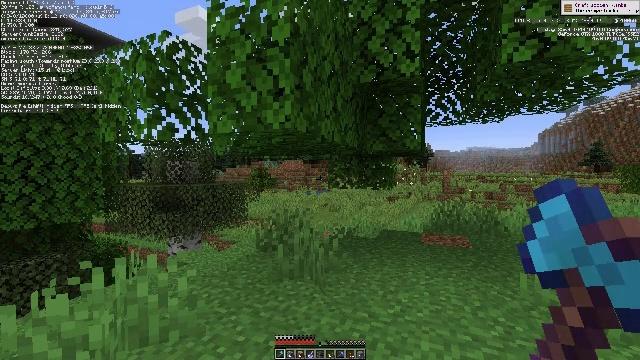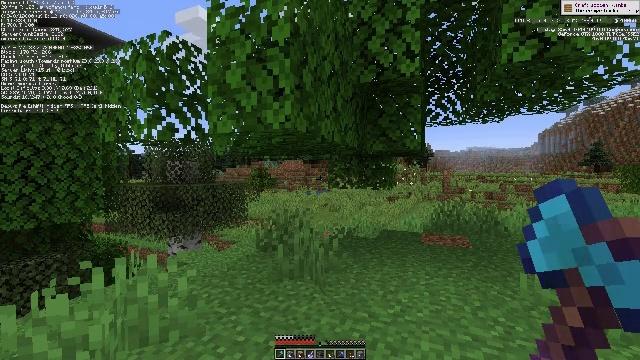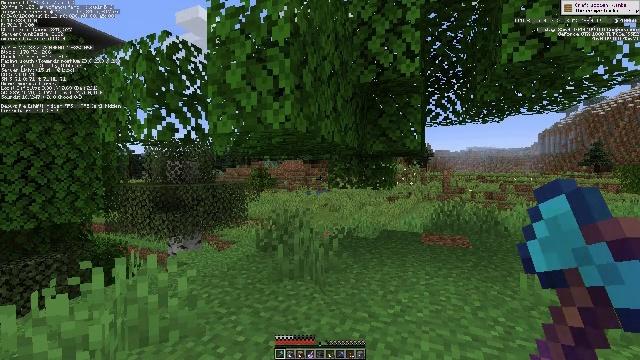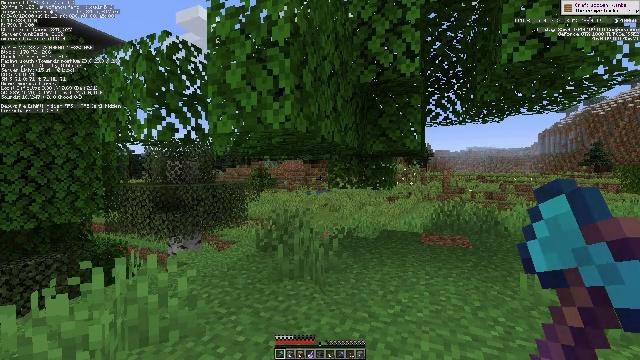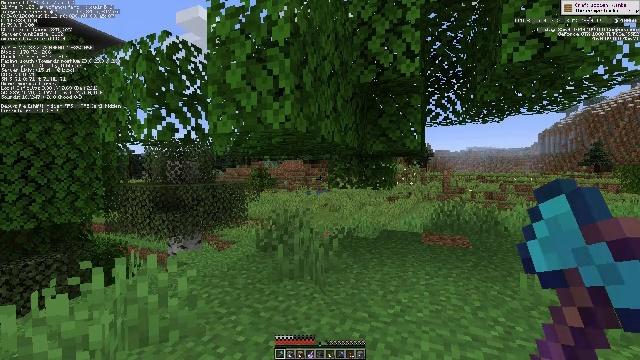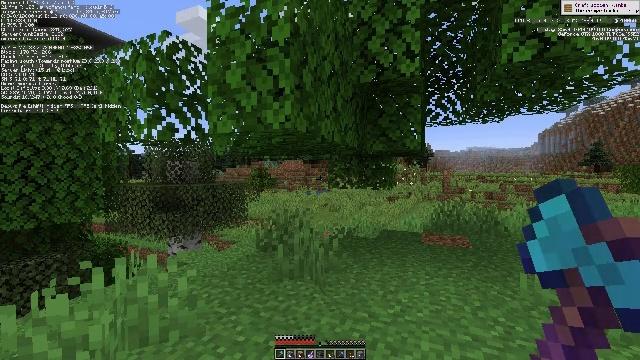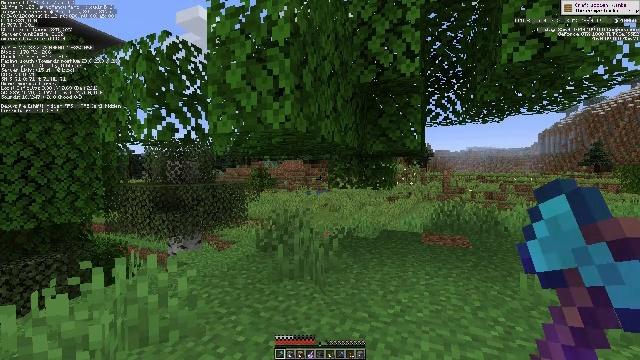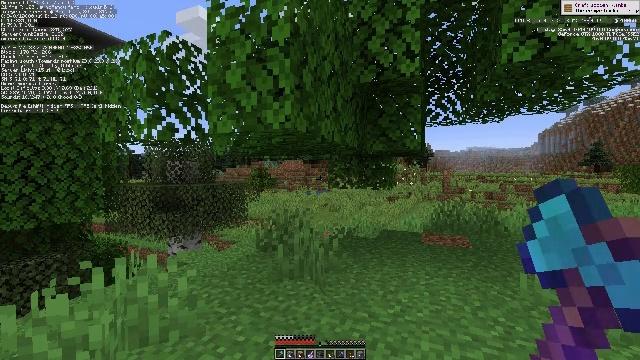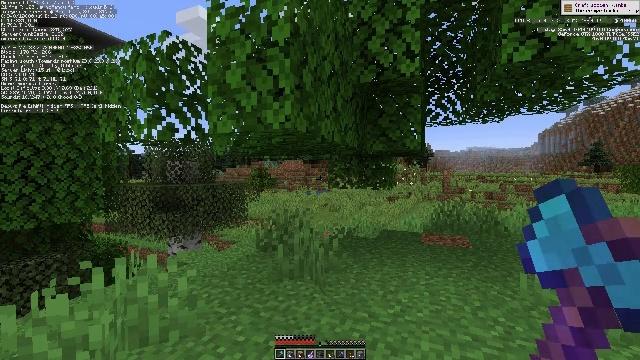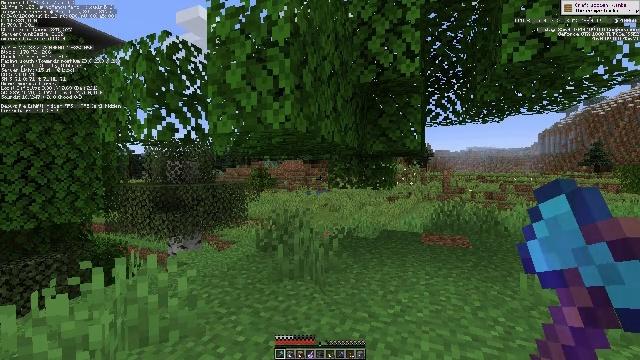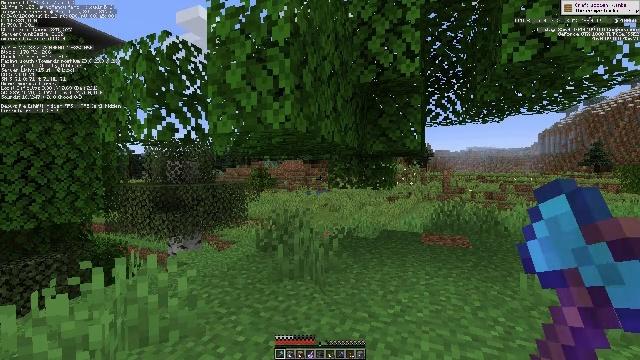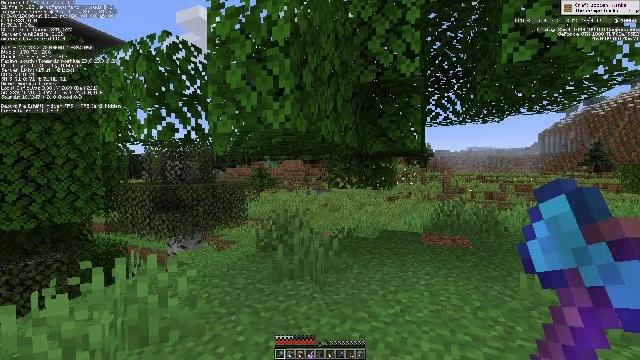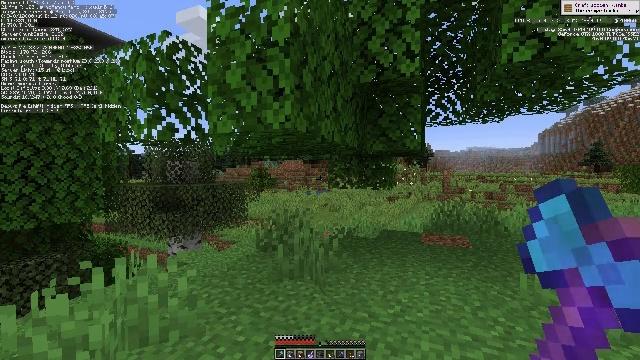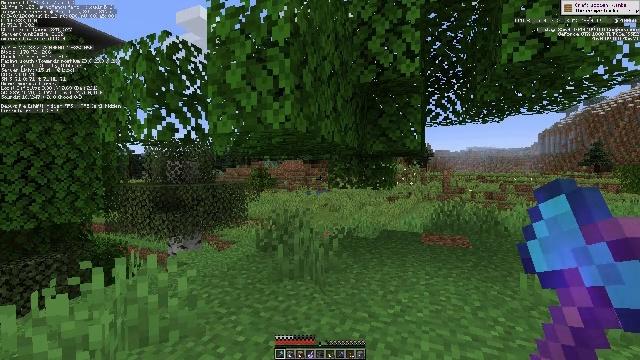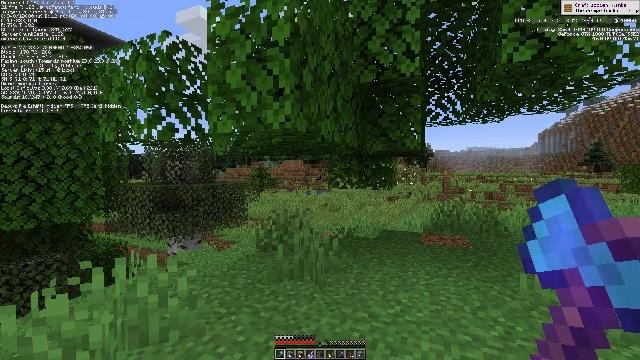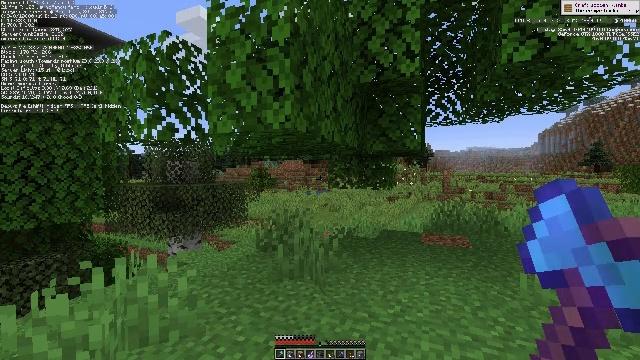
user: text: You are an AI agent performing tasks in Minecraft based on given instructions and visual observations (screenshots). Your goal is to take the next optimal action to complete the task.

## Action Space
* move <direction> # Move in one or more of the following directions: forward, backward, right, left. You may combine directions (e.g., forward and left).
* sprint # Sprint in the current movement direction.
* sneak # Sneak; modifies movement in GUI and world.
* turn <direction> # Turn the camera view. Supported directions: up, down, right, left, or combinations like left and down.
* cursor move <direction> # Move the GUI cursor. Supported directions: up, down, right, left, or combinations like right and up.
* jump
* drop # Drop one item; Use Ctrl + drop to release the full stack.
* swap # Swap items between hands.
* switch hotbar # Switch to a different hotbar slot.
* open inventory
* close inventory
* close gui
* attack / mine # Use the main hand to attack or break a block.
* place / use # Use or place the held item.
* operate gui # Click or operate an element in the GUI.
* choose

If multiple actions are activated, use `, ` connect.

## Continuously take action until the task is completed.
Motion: motion action
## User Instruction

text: Break oak leaves from the trees.
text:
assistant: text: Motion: no_op
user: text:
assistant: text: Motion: no_op
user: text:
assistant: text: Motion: no_op
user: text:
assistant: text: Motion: no_op
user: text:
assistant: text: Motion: no_op
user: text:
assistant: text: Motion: no_op
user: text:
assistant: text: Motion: no_op
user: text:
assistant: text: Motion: no_op
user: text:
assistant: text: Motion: no_op
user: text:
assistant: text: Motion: no_op
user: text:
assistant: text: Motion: no_op
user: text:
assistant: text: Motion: no_op
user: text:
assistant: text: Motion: no_op
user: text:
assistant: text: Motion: no_op
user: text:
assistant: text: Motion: no_op
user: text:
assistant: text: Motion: no_op
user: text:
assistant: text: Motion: no_op
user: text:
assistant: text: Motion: no_op
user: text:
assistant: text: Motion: no_op
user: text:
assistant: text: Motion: no_op
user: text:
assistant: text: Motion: no_op
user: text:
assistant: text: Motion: no_op
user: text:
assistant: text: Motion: turn right and down
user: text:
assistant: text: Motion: turn left and down
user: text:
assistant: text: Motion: turn left and up
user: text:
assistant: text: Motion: turn left
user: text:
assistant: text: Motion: no_op
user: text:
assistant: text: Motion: no_op
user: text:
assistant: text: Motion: no_op
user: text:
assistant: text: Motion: no_op